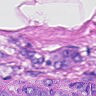
Metastatic tissue present: yes